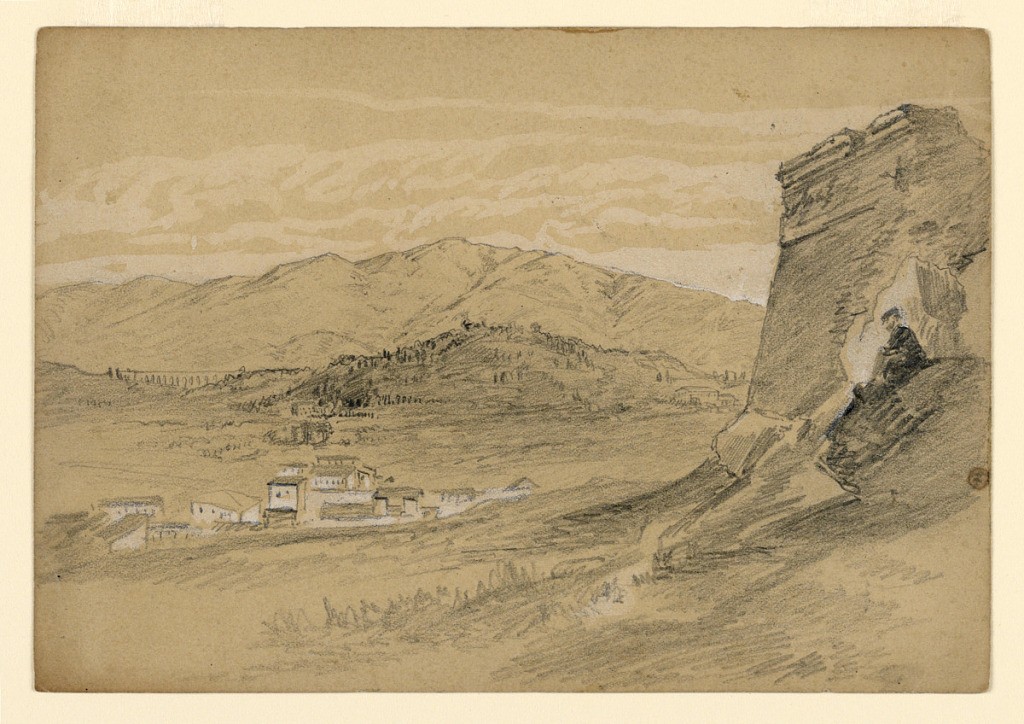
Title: Study of landscape
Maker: William Trost Richards, American, 1833–1905
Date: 1867
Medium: Graphite, brush and gouache on paper
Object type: Drawing
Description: Sketch of a village with mountains in the background.